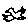
Label: bird